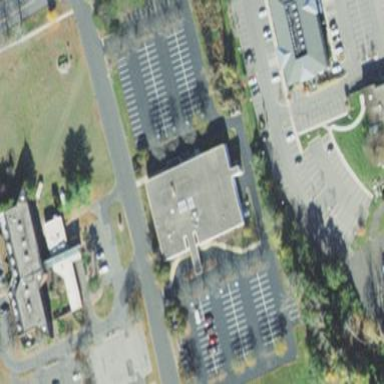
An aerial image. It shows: Commercial building.